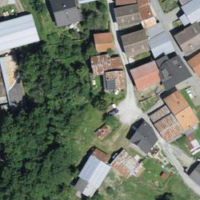
EUNIS habitat code: 45
Species observed at this site:
Vicia sepium